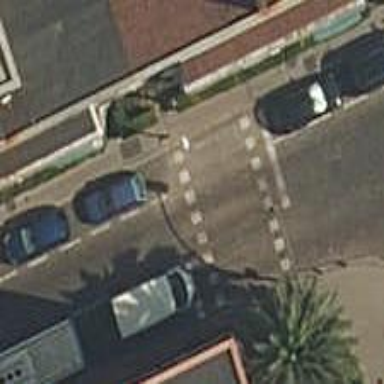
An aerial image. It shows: Road with traffic signals at crossing.